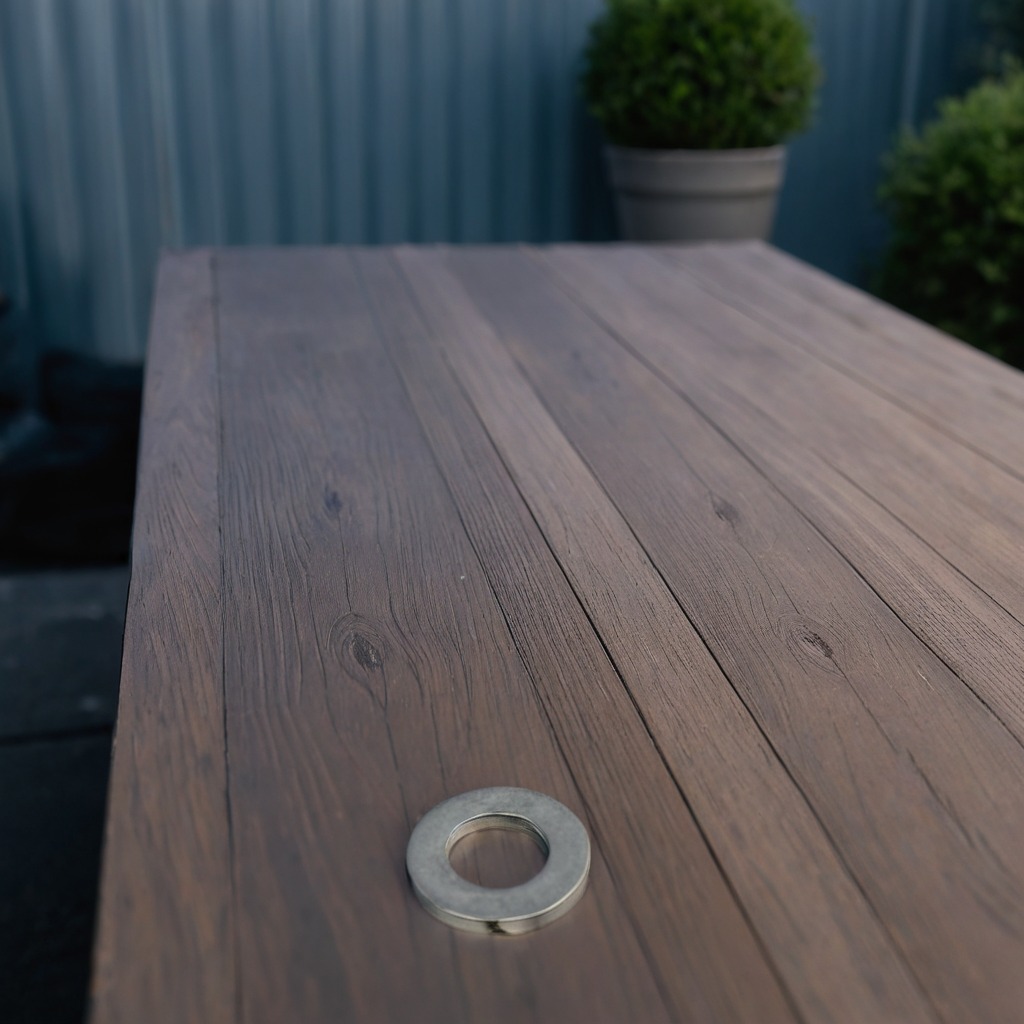
A flat metal washer lies on a table with faint burn marks in a small garage at twilight.